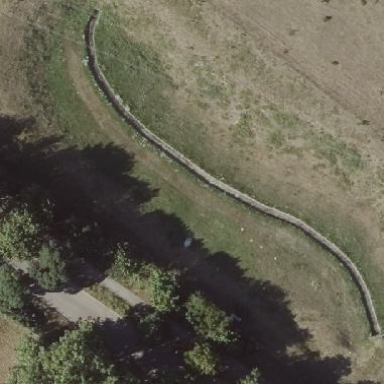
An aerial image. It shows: Fence enclosing infiltration basin.